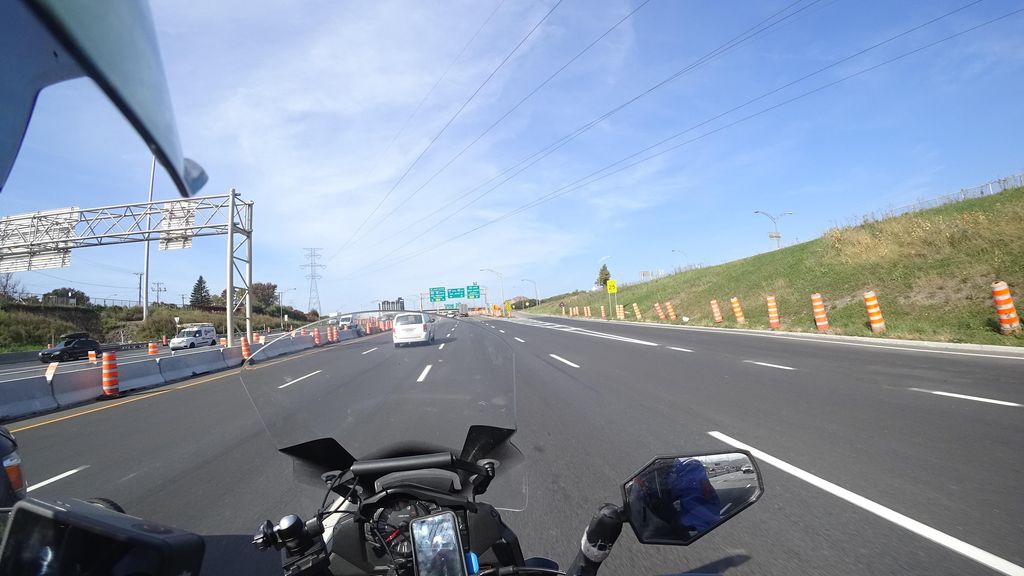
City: quebec_city